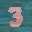
Label: 3